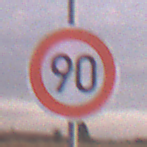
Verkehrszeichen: Geschwindigkeit90
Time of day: SunriseSunset
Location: Outdoor (Nature)
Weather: PartlyCloudy
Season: NotSpecified
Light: Natural